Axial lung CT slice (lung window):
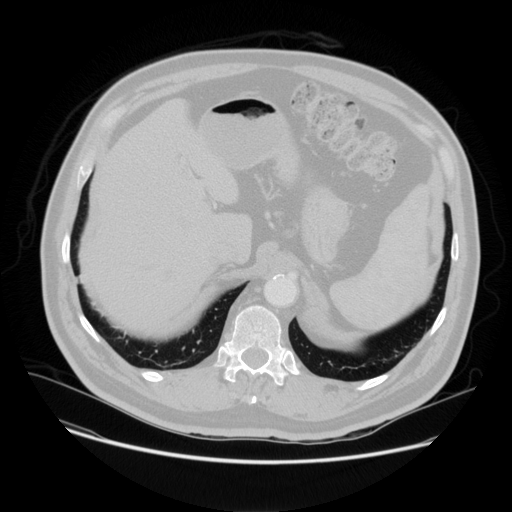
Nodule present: no